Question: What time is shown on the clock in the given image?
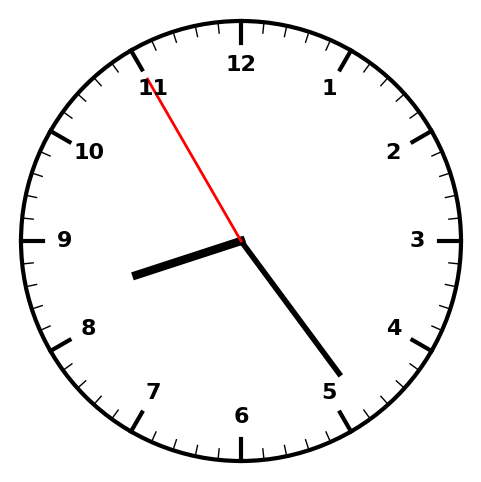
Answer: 08:23:55